Question: I have no idea how to explain this without just showing you the picture of what I'm trying to achieve:

The problem I have is the search box isn't fixed height, and I might even want to add other items on the left hand side. Each result ideally needs to be its own DIV.
How do I make the height of the DIVs in the left on hand column completely irrelevant to the height of the search results?
I hope this makes sense.
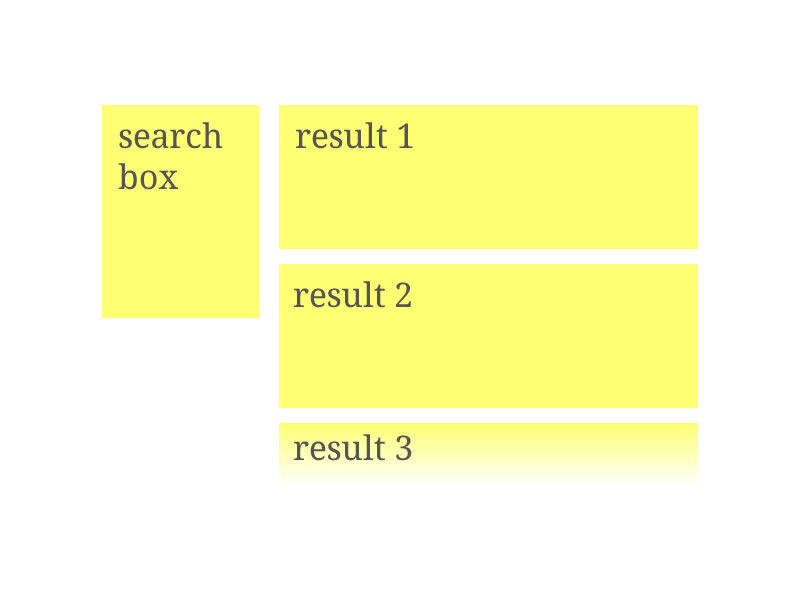
Answer: HTML
'''
<div class="row">
<div class="col-md-4"> <!-- Your left box -->
</div>
<div class="col-md-8">
<div class="results"> <!-- Your right Box1 -->
</div>
<div class="results"> <!-- Your right Box2 -->
</div>
<div class="results"> <!-- Your right Box3 -->
</div>
</div>
</div>
'''
CSS
'''
.results {
width: 100%;
}
'''
If you want to add other box into the first collumn use this
'''
<div class="row">
<div class="col-md-4">
<div> <!-- Your left box -->
</div>
<div> <!-- Your other box -->
</div>
...
</div>
<div class="col-md-8">
<div class="results"> <!-- Your right Box1 -->
</div>
<div class="results"> <!-- Your right Box2 -->
</div>
<div class="results"> <!-- Your right Box3 -->
</div>
</div>
</div>
'''